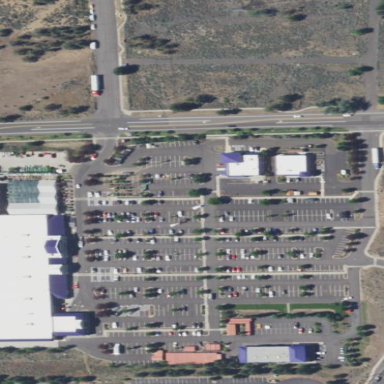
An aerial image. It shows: Retail area.